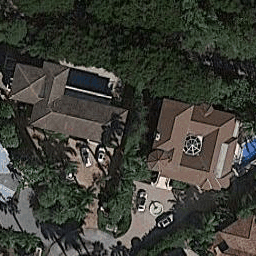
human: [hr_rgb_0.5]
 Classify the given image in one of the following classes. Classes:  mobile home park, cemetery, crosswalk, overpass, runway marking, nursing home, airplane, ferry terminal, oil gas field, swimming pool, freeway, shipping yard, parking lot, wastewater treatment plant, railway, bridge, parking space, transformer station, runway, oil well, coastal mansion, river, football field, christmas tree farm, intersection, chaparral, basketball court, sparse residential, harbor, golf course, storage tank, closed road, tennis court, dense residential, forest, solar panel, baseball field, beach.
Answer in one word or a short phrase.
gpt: coastal mansion